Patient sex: F
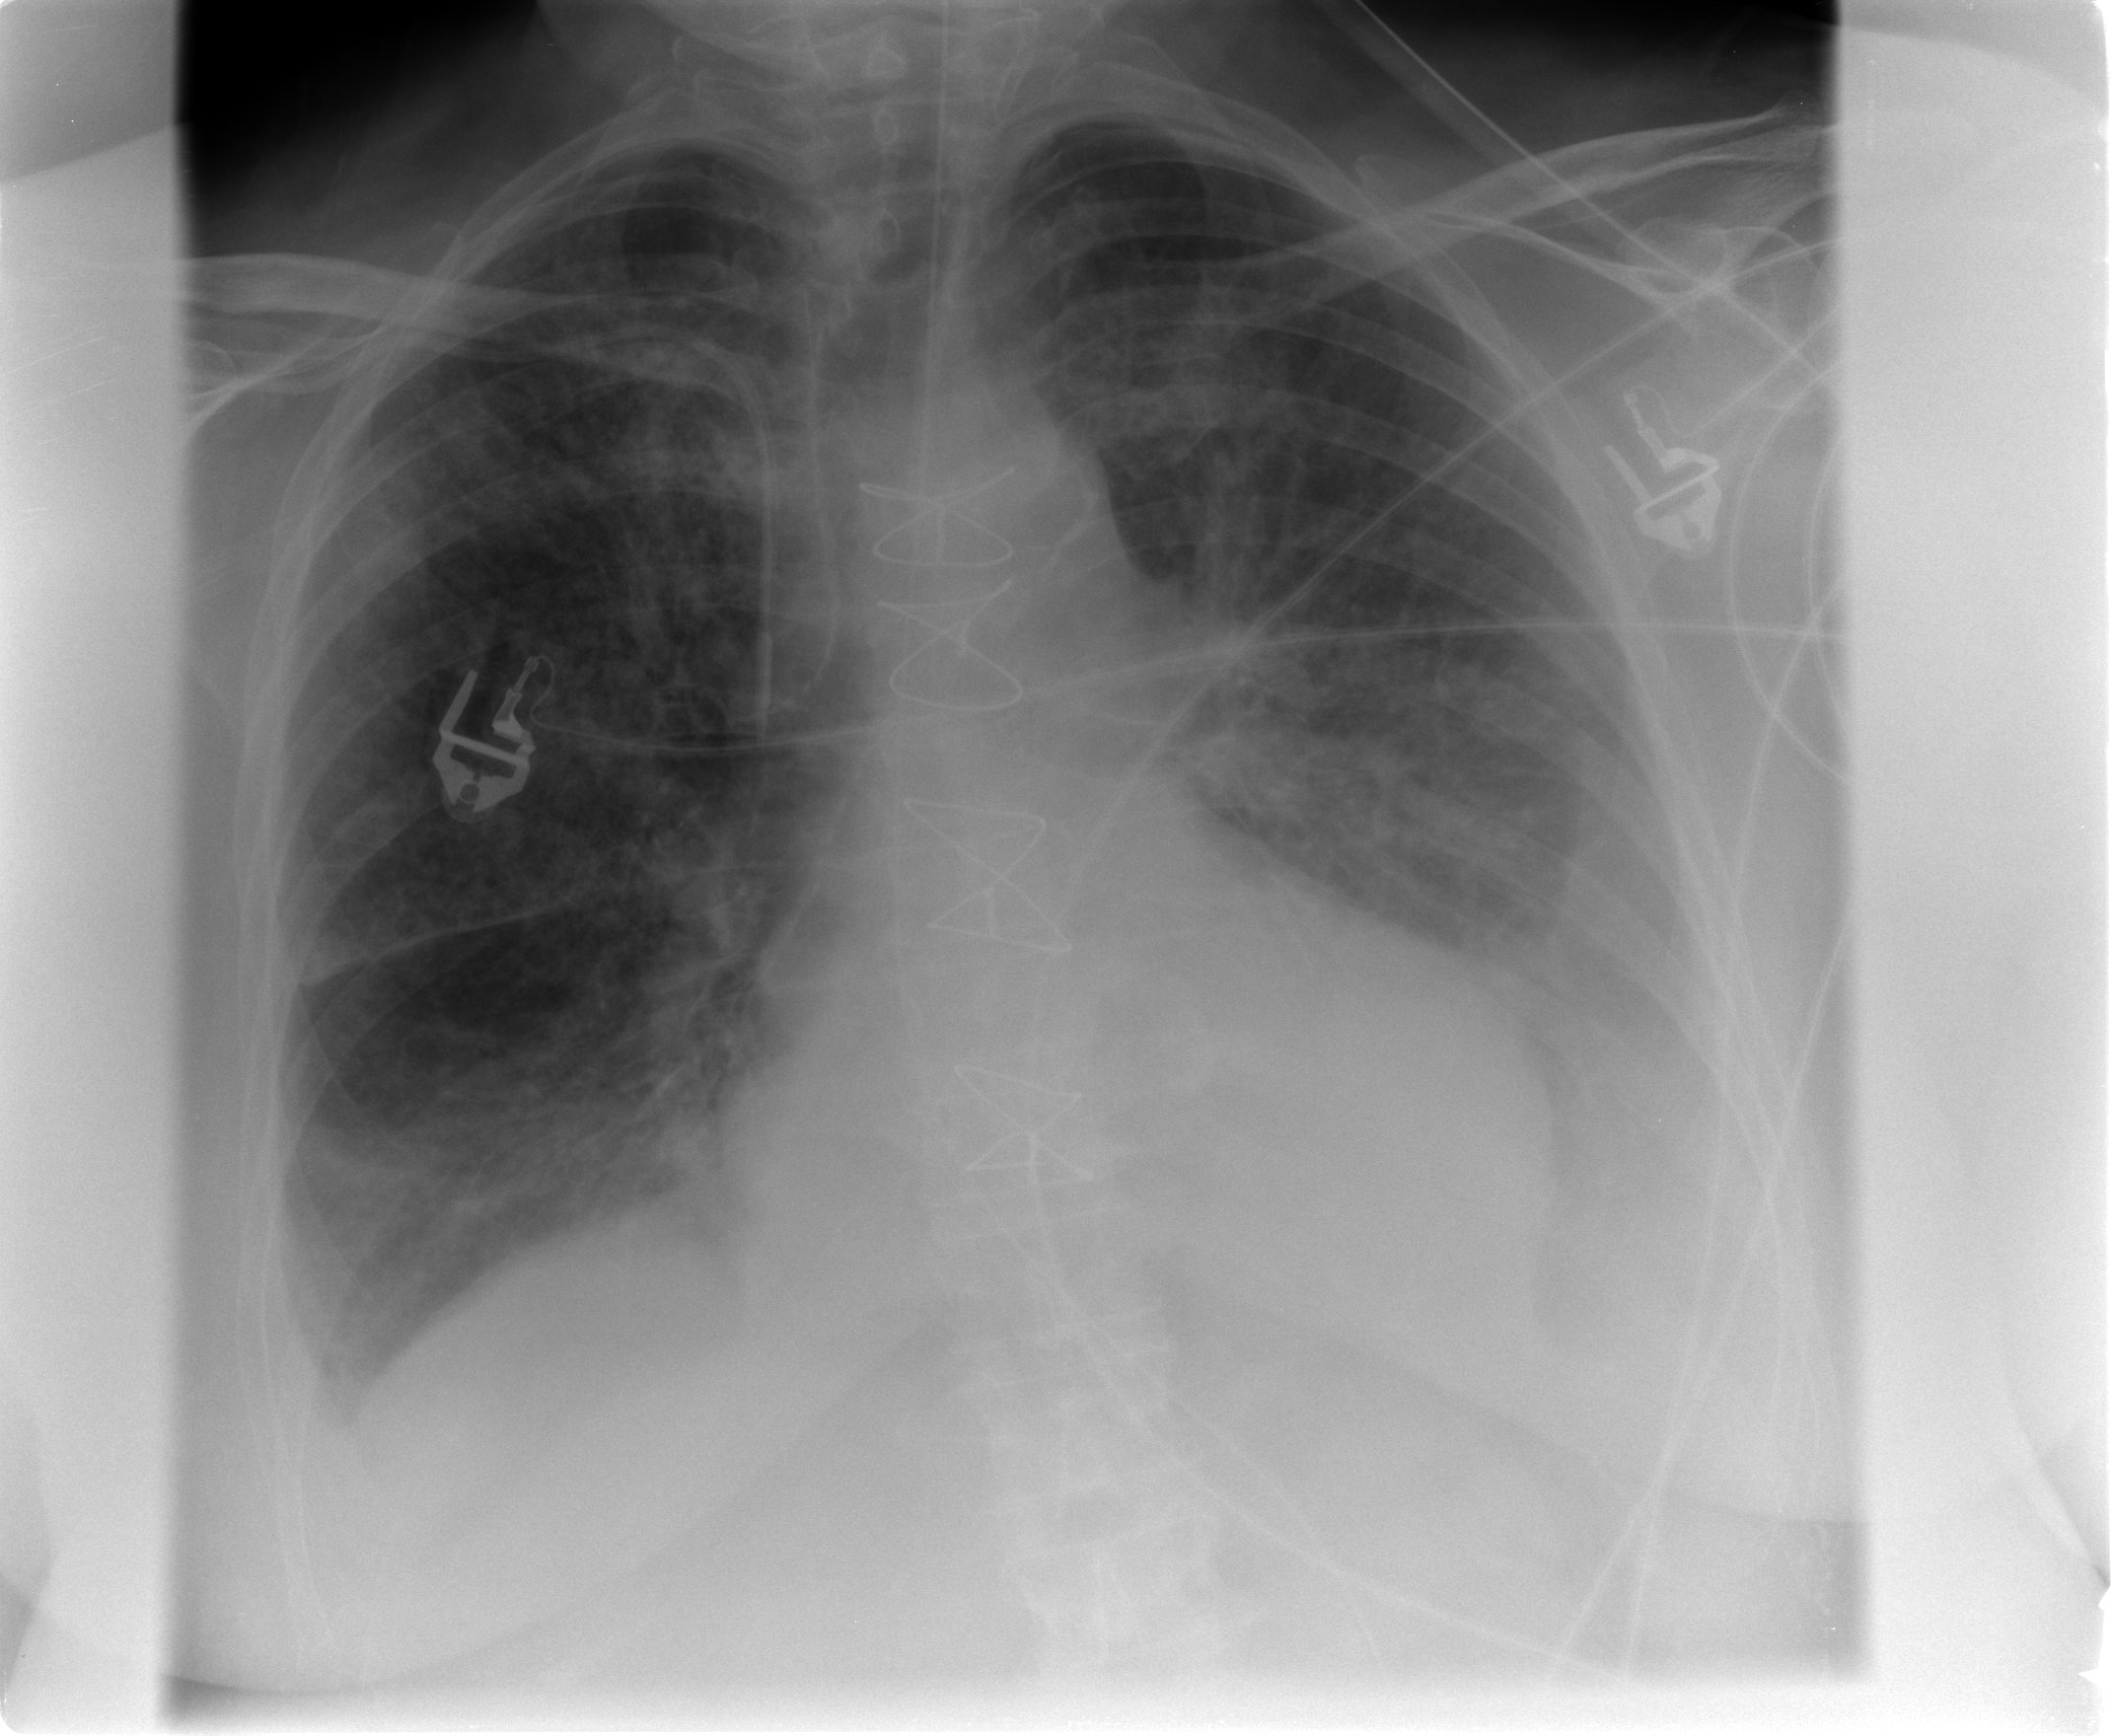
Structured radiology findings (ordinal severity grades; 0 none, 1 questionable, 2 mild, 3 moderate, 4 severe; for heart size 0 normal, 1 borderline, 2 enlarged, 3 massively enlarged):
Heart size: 2
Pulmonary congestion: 3
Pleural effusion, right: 1
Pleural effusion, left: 2
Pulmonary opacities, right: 2
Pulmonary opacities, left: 2
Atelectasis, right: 1
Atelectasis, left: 2